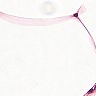
Metastatic tissue present: no